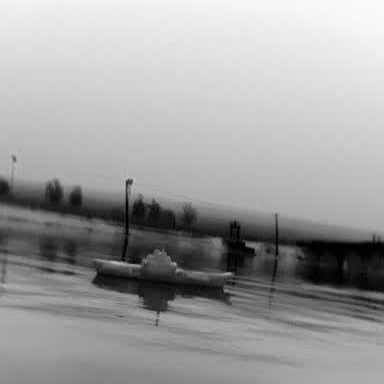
There is a warship in the infrared image.